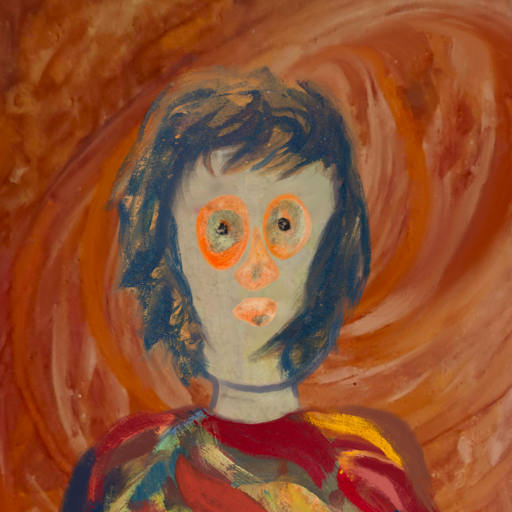
Background: Pious_Lady, Head And Neck Front: Hill_Girl, Face Front: Childish, Bust: Mother_And_Son_Son, Hair Front: InTheSun, Head Accessory: Blank, Second Necklace: Blank, Necklace: Blank, Baby: Blank